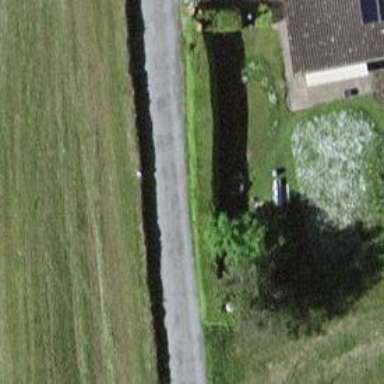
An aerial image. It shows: Hedge acting as barrier.